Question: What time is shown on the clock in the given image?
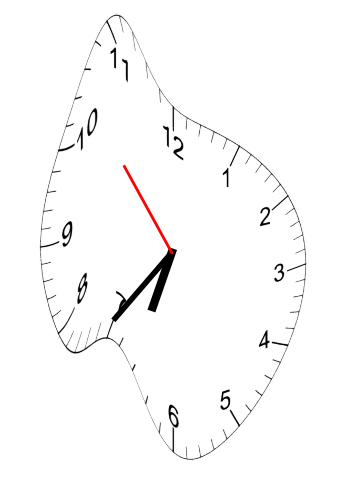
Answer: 06:35:53